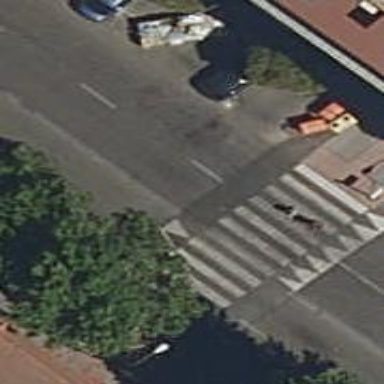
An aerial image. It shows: Table-style traffic calming feature.